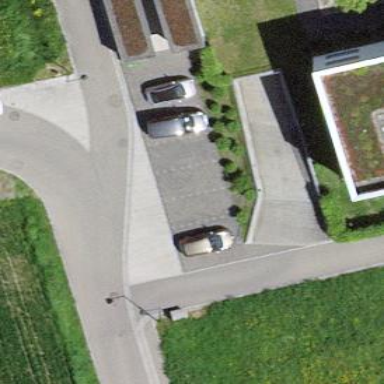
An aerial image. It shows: Parking available on the street side.